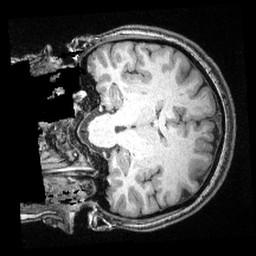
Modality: T1w
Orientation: coronal
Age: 27
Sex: female
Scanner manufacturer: siemens
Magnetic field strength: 3 T
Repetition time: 2.4 s
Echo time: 0.00374 s